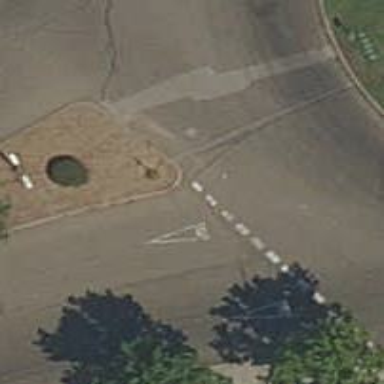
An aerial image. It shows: Road with "give way" sign.